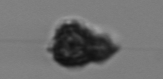
Label: Syracosphaera_pulchra